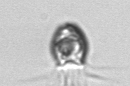
Label: Balanion